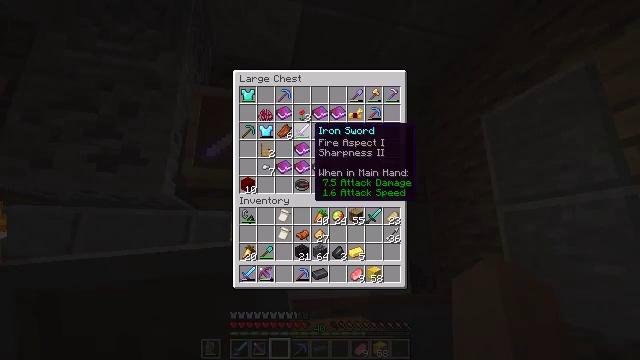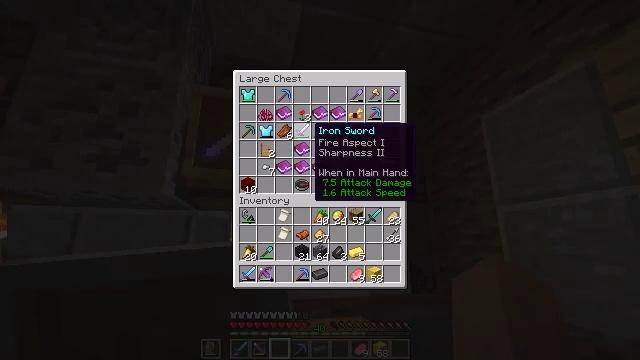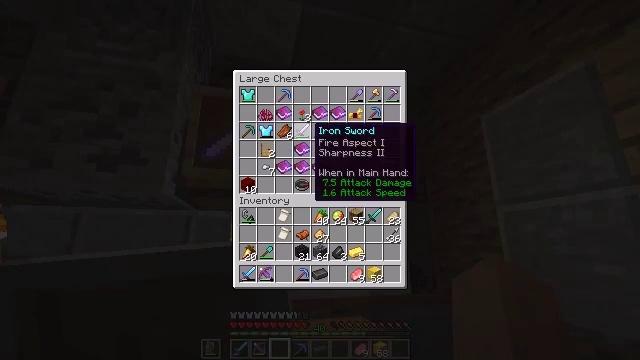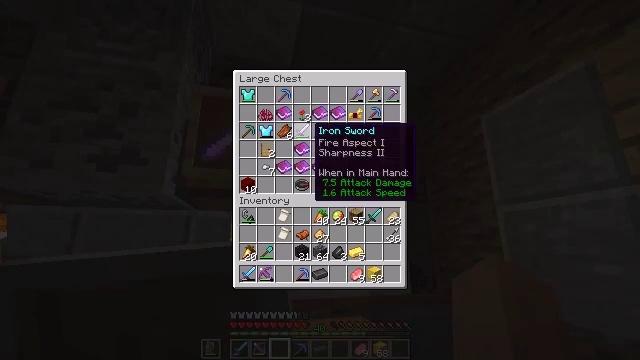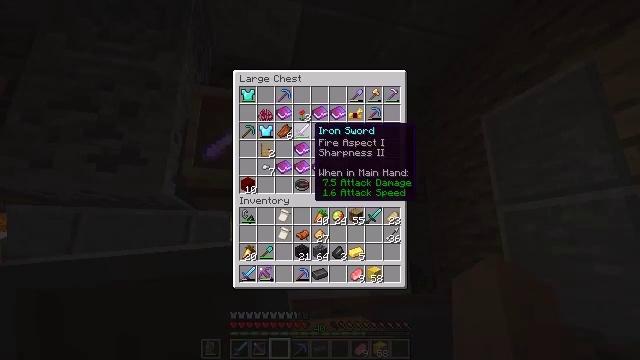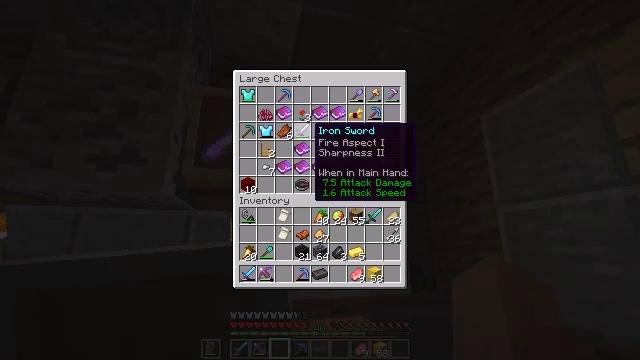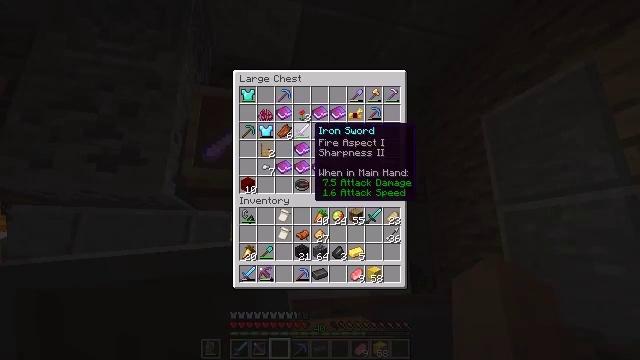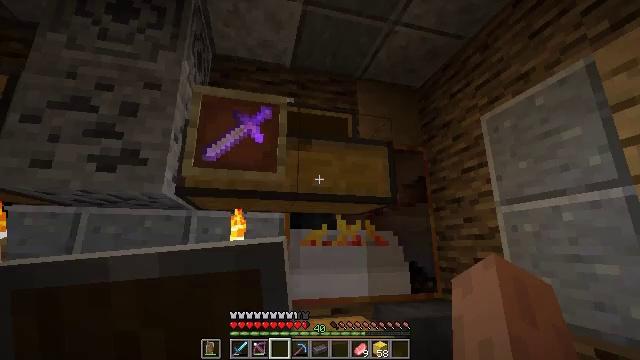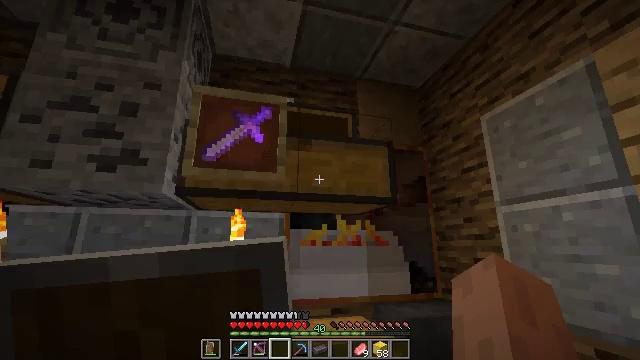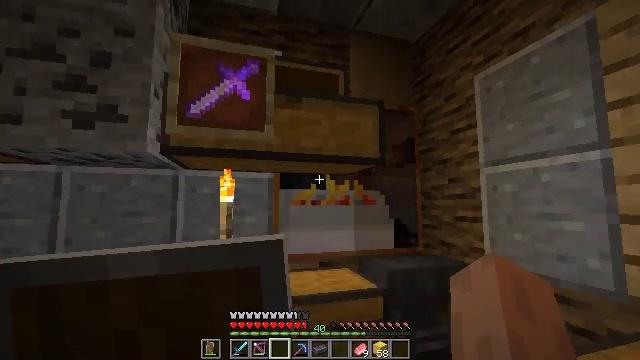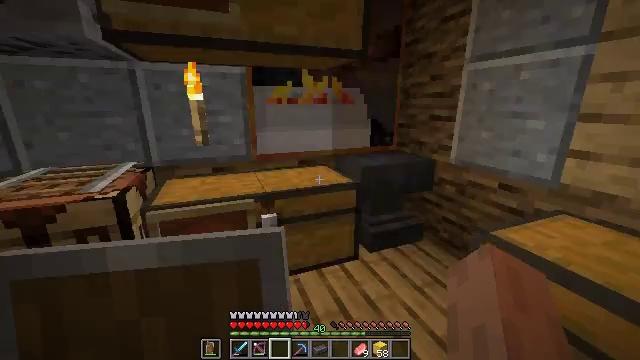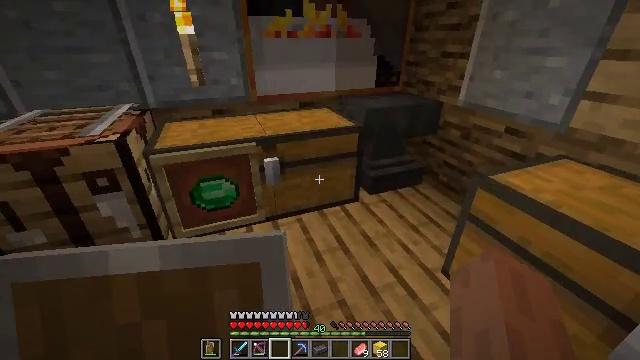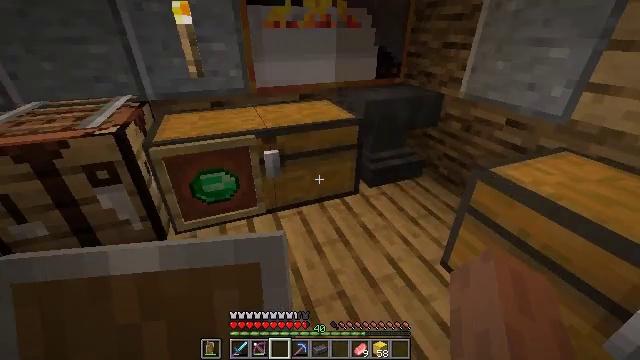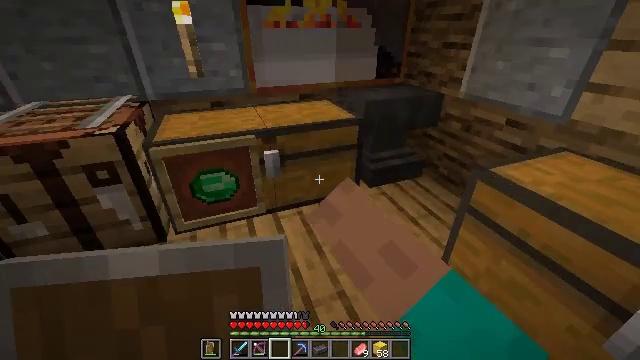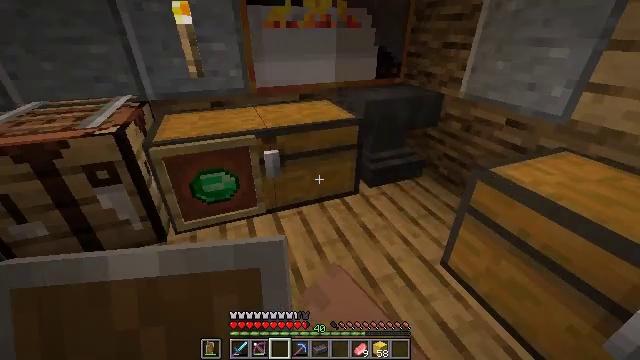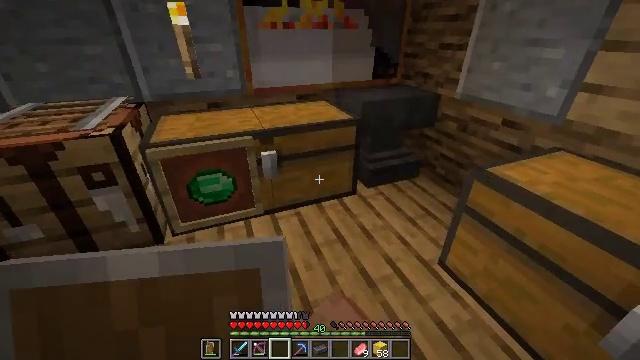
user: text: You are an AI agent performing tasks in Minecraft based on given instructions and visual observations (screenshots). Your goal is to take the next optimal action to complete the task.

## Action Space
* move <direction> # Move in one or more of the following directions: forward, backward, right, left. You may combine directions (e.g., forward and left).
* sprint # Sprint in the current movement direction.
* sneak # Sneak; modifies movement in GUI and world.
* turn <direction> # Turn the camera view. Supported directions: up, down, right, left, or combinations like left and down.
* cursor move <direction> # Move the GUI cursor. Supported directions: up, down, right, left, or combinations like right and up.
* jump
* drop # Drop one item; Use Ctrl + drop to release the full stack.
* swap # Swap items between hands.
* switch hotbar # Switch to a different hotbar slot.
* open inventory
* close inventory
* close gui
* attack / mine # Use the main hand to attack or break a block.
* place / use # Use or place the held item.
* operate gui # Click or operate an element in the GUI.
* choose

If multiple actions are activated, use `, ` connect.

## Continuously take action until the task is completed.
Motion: motion action
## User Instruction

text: Interact with the crafting table to craft a diamond.
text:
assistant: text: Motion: no_op
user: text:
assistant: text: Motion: no_op
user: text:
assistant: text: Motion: no_op
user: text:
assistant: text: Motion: no_op
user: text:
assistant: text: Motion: no_op
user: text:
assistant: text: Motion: no_op
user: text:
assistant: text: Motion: no_op
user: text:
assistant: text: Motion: close gui
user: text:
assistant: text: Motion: turn right and down
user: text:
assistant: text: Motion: turn right and down
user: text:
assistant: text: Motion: turn down
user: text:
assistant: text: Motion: turn down, use / place
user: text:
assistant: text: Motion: use / place
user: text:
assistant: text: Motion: no_op
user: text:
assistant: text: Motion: no_op
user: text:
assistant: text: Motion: turn up
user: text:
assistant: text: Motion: open gui
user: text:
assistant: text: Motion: no_op
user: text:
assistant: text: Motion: no_op
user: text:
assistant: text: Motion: no_op
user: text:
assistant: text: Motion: cursor move up
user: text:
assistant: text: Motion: cursor move right and up
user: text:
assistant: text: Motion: cursor move left and up
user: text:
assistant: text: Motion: cursor move left and up
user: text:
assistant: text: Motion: cursor move left
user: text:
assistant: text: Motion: cursor move left
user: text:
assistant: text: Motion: sneak, cursor move left
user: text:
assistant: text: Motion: sneak
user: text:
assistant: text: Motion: sneak
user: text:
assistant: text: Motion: sneak